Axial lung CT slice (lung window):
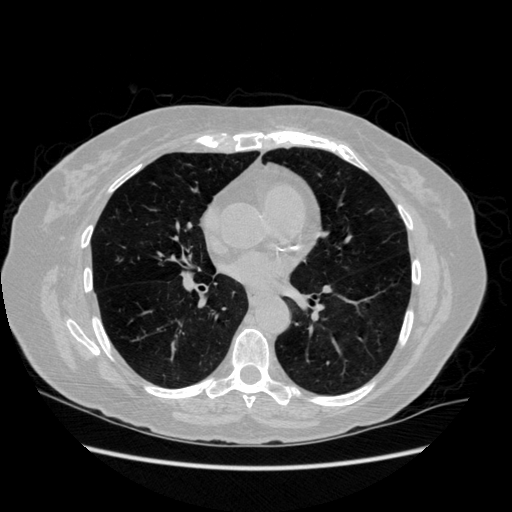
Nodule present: no